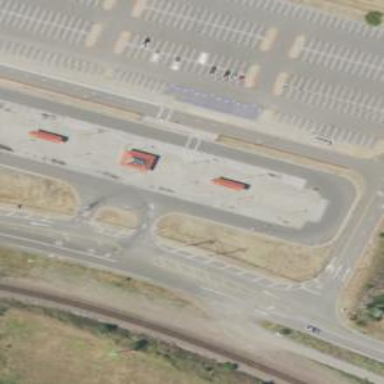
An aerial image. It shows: Busway road.